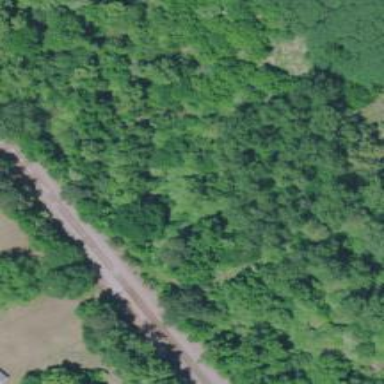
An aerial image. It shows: Abandoned railway.